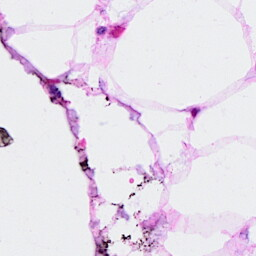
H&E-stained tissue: Breast